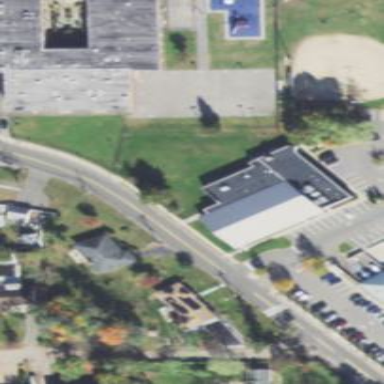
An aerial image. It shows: School building.